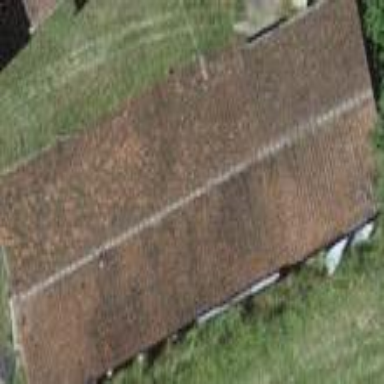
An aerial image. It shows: Barn.